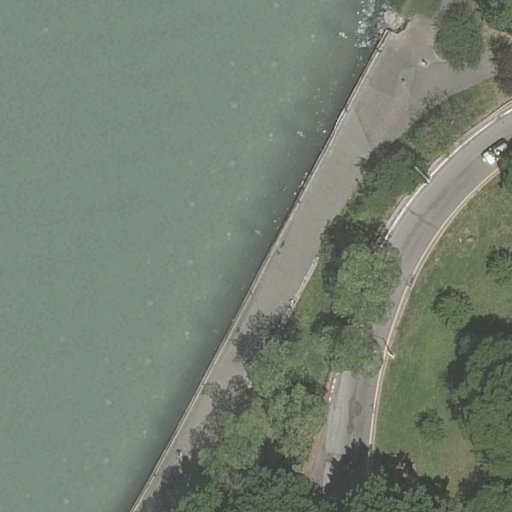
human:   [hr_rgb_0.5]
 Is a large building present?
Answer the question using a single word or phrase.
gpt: no

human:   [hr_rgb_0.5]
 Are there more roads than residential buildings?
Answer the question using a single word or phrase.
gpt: yes

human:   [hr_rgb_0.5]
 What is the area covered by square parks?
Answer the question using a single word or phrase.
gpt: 0m2

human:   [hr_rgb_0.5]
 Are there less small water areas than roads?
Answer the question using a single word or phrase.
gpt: yes

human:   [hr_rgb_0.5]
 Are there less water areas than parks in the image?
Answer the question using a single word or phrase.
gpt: no

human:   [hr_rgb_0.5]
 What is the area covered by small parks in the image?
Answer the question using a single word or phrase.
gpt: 0m2

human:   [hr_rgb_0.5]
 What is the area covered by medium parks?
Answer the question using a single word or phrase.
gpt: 0m2

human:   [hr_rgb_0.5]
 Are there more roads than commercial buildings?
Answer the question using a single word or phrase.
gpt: yes

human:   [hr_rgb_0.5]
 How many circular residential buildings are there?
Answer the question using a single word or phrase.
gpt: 0

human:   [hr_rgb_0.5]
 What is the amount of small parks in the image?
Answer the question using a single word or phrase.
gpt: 0

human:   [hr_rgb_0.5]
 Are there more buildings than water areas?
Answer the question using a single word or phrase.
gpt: no

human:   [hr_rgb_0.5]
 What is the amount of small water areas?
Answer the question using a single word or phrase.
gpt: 0

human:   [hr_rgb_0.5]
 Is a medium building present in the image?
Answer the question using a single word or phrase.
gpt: no

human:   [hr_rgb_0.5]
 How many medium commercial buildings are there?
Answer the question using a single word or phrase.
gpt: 0

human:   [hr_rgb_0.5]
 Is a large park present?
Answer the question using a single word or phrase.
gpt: yes

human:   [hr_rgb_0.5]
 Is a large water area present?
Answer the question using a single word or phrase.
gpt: yes

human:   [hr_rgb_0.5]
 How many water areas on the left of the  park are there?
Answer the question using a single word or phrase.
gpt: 0

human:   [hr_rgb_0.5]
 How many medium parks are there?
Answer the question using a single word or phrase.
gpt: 0

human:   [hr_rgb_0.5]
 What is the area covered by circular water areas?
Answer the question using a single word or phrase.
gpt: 0m2

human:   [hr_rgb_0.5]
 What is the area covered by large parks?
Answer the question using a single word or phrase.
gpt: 5090m2

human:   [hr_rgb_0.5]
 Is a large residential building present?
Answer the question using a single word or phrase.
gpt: no

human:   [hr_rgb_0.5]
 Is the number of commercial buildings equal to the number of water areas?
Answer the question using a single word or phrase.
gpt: no

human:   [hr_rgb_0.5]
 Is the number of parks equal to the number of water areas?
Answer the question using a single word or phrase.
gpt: yes

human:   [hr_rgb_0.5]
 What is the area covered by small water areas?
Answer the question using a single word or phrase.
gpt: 0m2

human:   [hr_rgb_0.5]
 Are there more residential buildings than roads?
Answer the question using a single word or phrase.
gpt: no

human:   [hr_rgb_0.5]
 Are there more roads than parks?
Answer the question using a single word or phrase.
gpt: yes

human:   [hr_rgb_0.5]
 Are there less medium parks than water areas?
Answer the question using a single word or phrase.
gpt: yes

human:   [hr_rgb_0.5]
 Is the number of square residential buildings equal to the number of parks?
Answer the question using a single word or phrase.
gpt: no

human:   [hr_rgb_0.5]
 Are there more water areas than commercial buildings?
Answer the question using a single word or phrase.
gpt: yes

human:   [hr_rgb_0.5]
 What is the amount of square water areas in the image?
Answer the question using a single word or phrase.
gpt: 0

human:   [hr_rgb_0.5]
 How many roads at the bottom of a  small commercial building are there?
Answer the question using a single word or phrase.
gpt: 0

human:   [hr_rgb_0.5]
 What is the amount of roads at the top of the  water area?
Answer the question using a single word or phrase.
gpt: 1

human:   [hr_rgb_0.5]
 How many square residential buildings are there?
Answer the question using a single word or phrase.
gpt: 0

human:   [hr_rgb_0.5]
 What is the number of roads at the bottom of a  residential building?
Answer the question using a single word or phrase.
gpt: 0

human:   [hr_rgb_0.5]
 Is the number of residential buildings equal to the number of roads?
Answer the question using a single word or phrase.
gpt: no

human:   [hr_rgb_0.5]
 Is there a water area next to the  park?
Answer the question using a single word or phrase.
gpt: yes